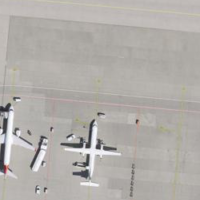
EUNIS habitat code: 57
Species observed at this site:
Prunus padus